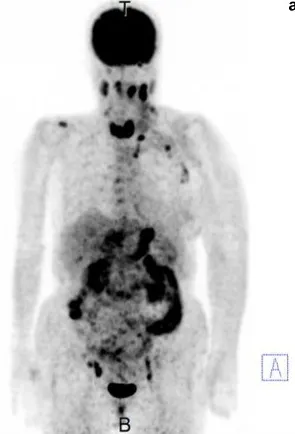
A; Coronal maximum intensity projection (MIP) of 18F-FDG PET imaging before admission. Accumulation was found in the stomach, in the right hepatic lobe, in the extensive lymph node metastases, and in the whole thyroid gland.
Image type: radiology (pet)